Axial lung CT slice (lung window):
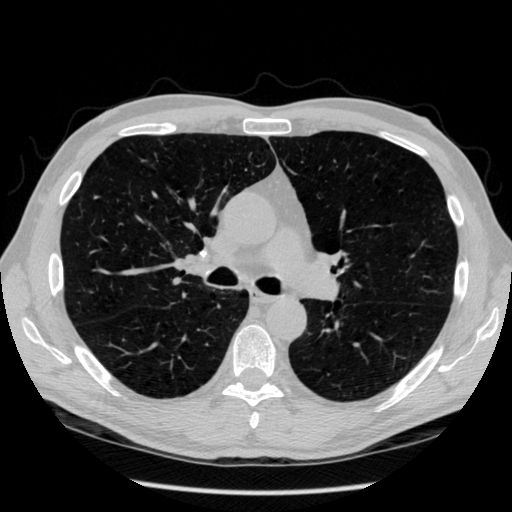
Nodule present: no